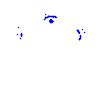
Particle: proton